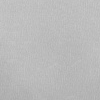
Atmospheric dust classification: dusty